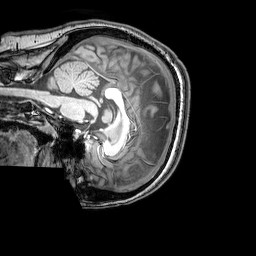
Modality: T1w
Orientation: sagittal
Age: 22
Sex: female
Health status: healthy
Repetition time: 0.081 s
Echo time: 0.037 s